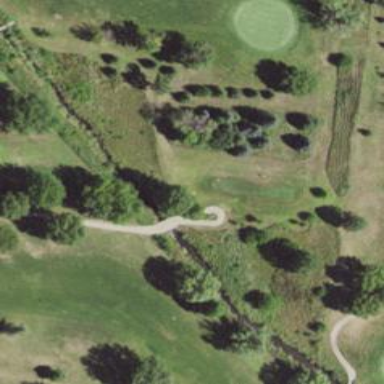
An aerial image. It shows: Pathway for golfing.